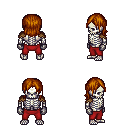
a pixel art fantasy rpg character, male body template, skeleton, leather shoulder armor, red pants, brunette long bangs hairstyle, metal gloves, four views (front, back, left, right), 2x2 character sprite sheet, small pixel art, hard edges, no anti-aliasing